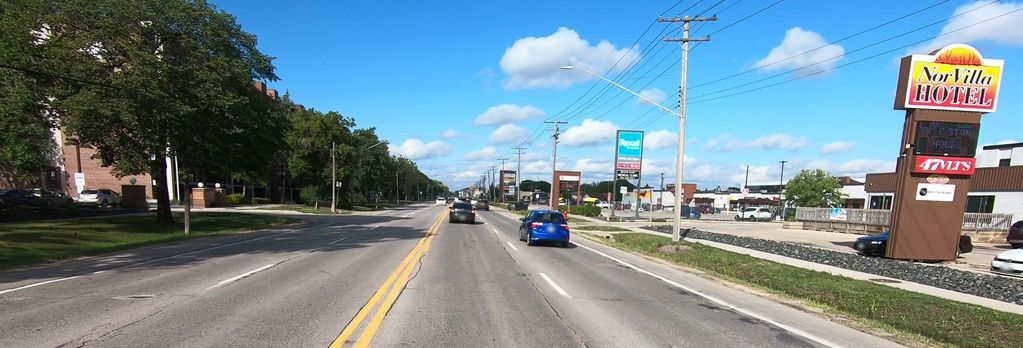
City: winnipeg